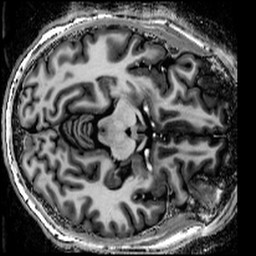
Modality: T1w
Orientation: axial
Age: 31
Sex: male
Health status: healthy
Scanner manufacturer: siemens
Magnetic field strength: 9.4 T
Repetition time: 9 s
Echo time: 0.0023 s